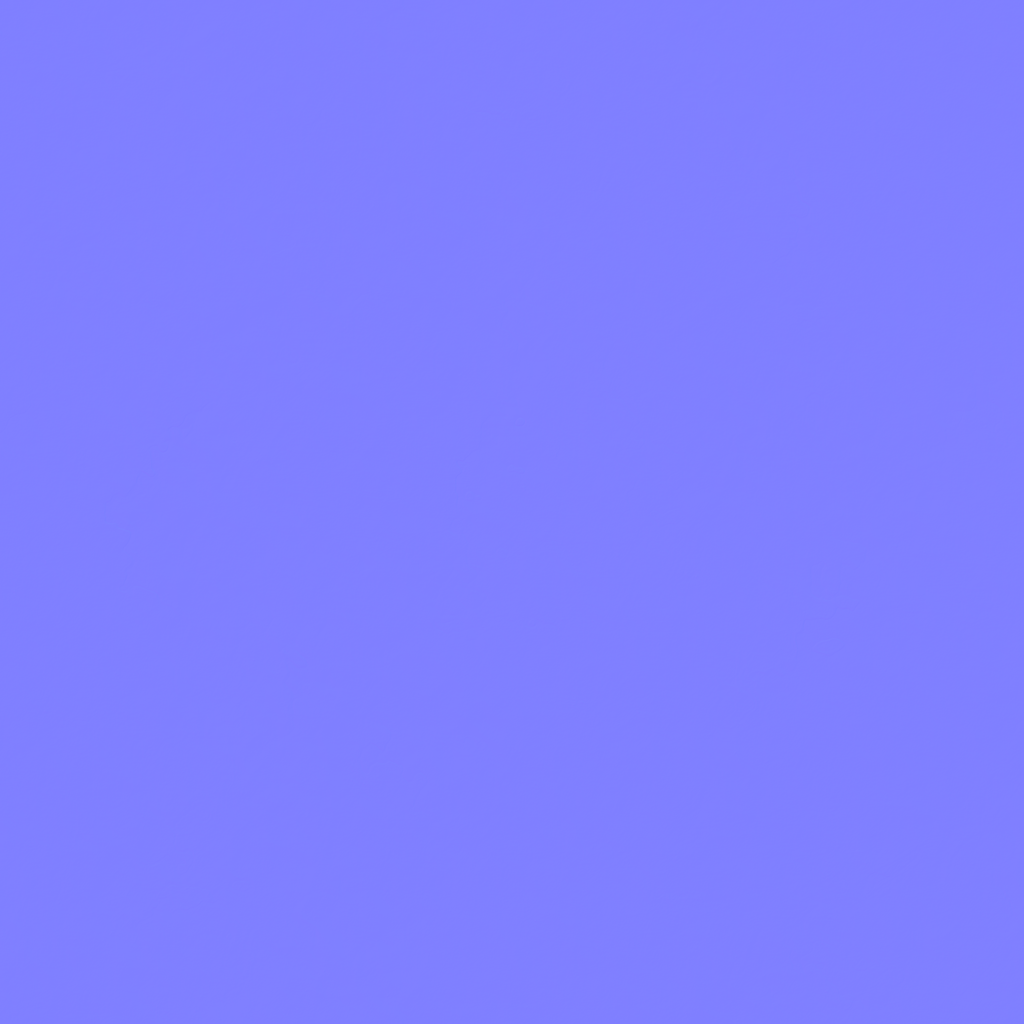
Texture map type: NormalDX